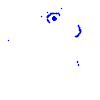
Particle: pion